Question: Is it possible to turn off some suggestions? For example I don't need almost any suggestion for interfaces.
It's annoying so many options and when I write something what's included in HTML something.. and click Tab I get this interface suggestion which I really don't use at all.
Screenshot of wrong suggestion:

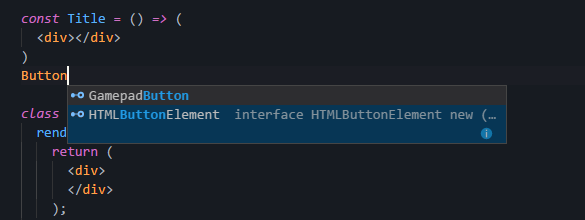
Answer: VS Code 1.19 solves this with smarter IntelliSense.